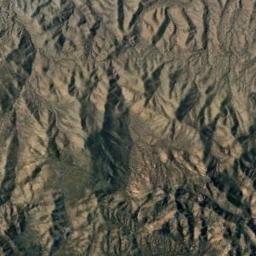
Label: mountain